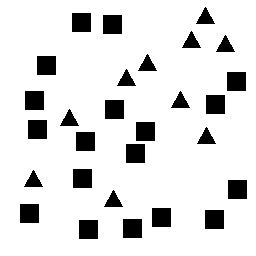
Squares: 18
Triangles: 10
Stars: 0
Total shapes: 28